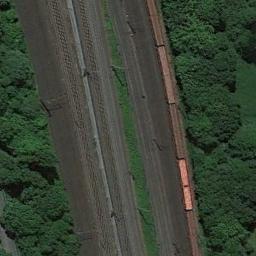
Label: railway